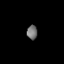
Tissue: lung
Cell type: Epithelial cells
Senescence score: 0.2379
Nuclear area (px): 147
Mean DAPI intensity: 113.027